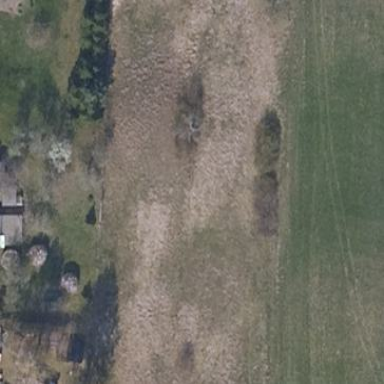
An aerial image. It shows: Open area covered with grass.